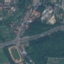
Land use / land cover class: Highway